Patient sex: F
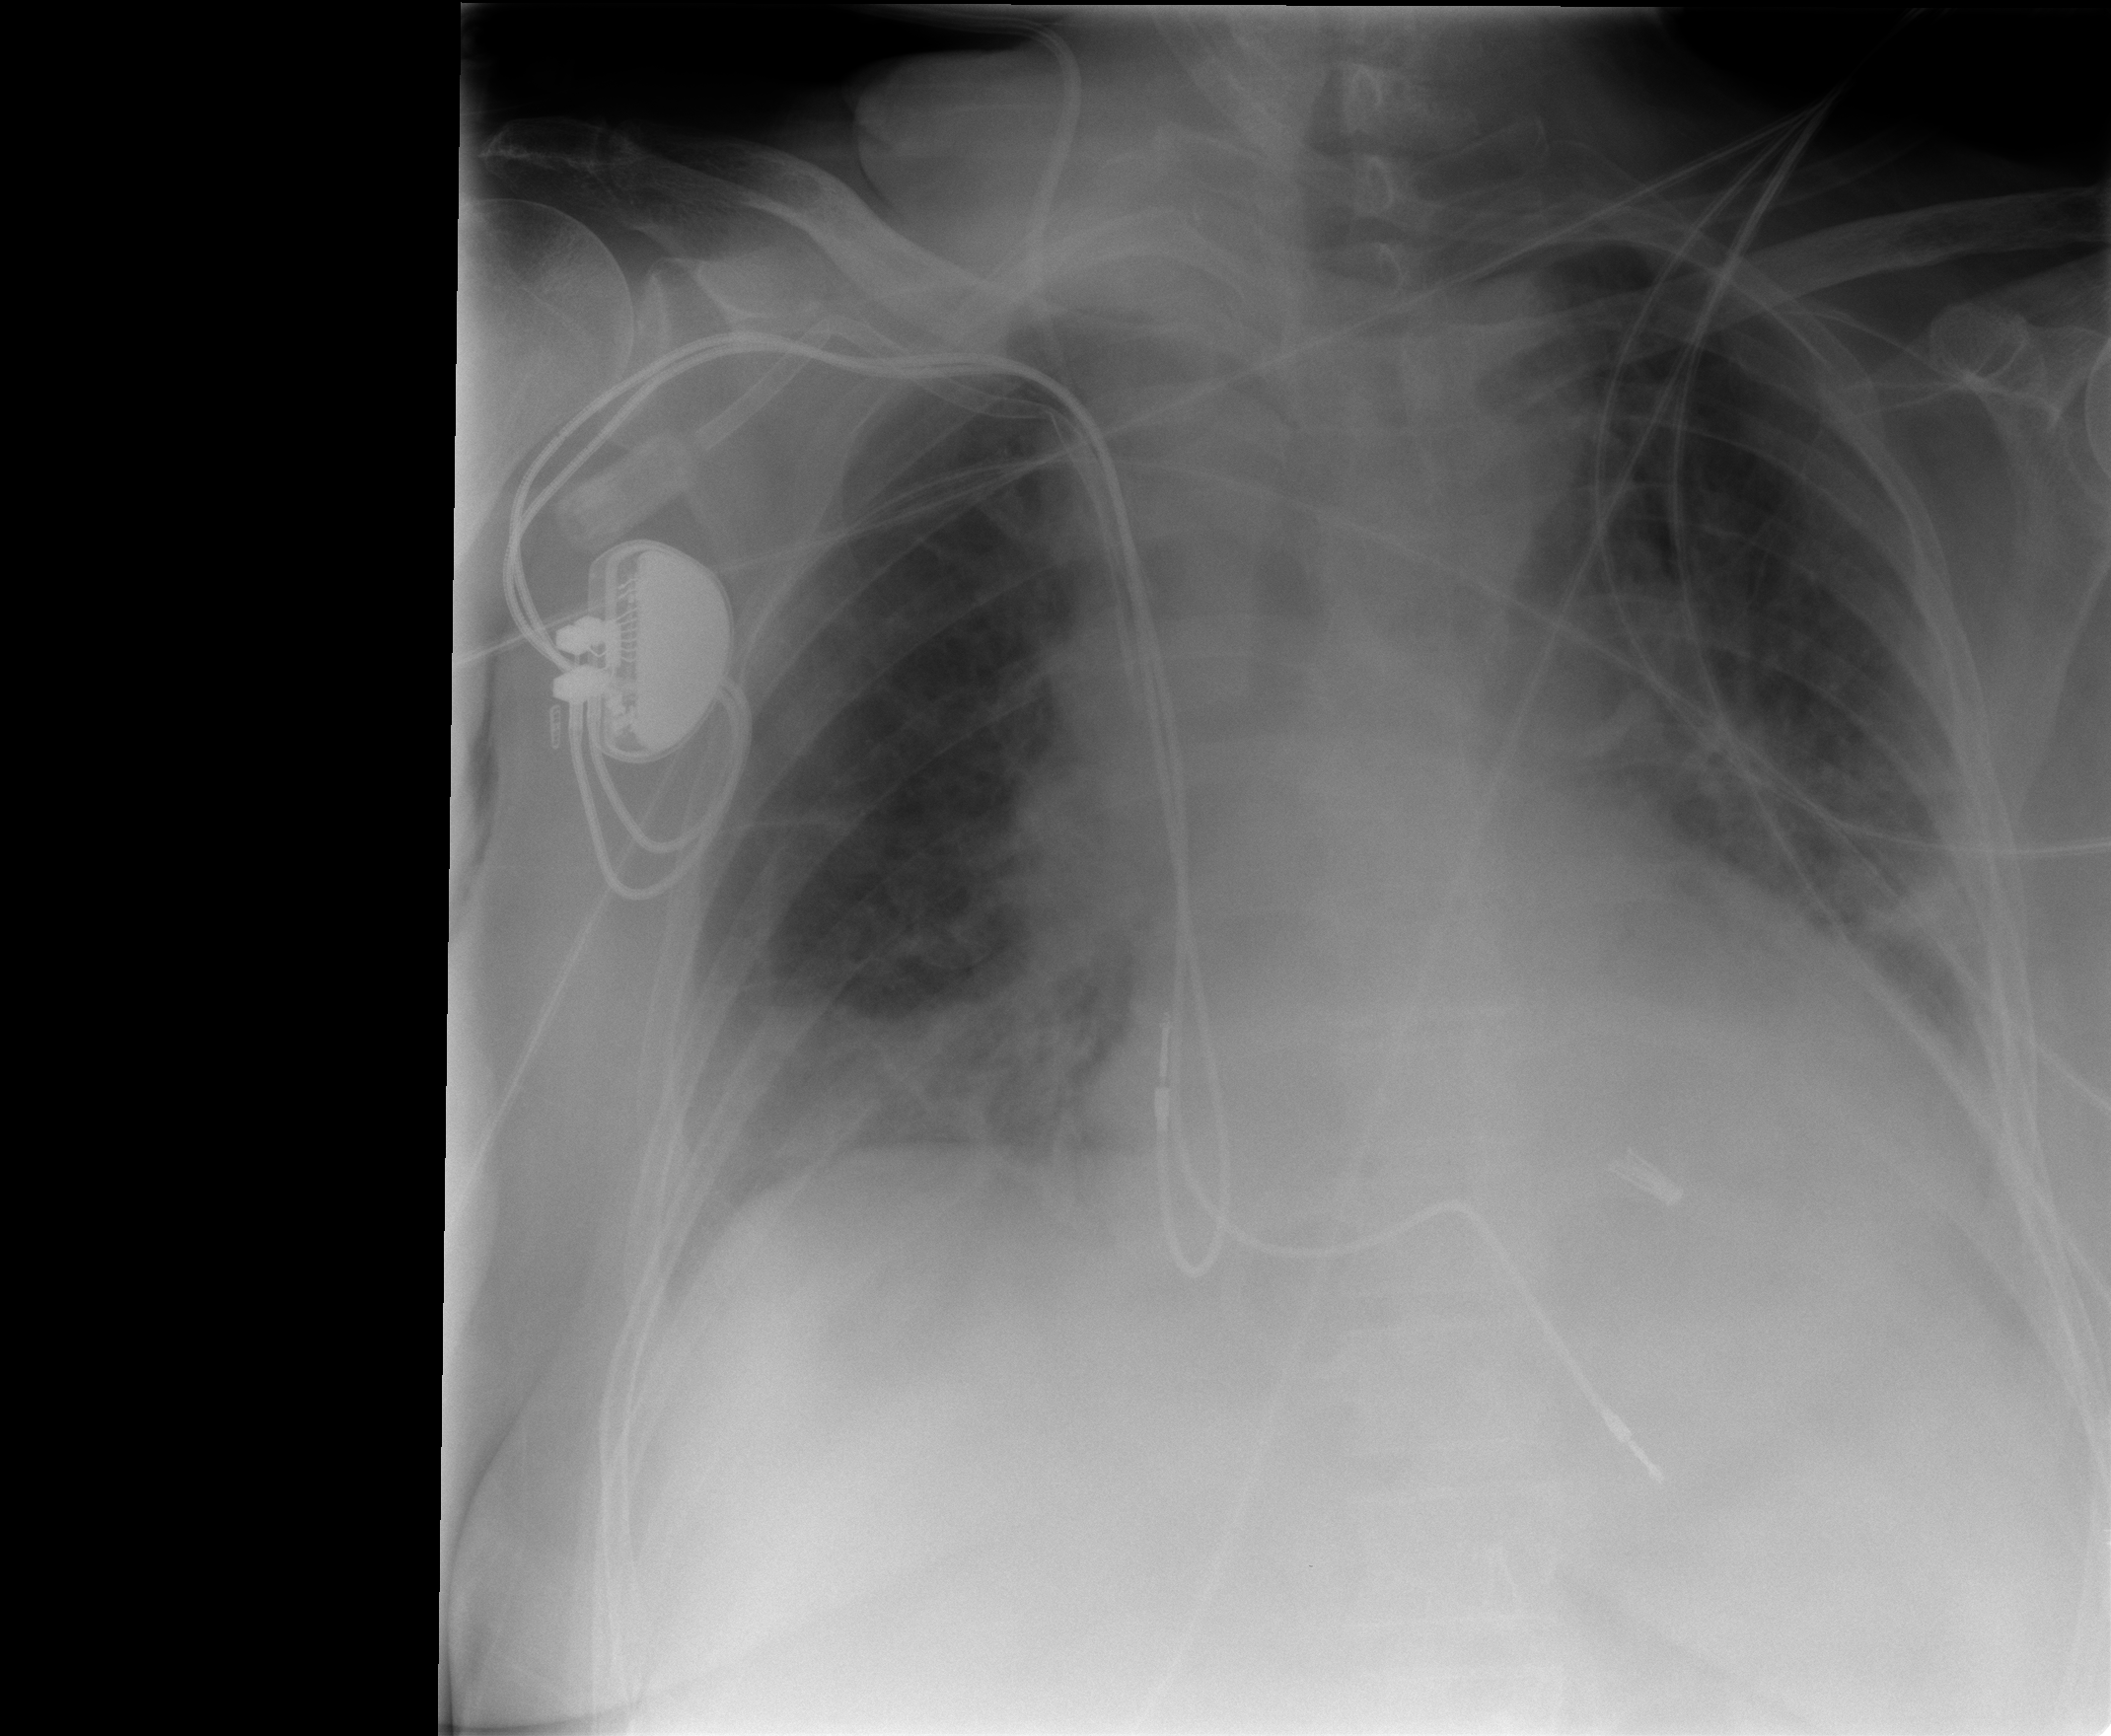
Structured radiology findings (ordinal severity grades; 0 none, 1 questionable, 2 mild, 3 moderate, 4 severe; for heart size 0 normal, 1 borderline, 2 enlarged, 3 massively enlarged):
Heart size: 2
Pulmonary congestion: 3
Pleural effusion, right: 2
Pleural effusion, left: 2
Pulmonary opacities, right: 0
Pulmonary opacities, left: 0
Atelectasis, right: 2
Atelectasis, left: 2